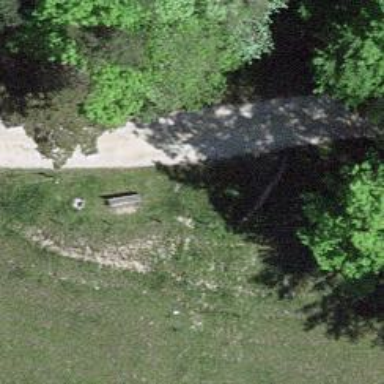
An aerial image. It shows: Bench for seating.